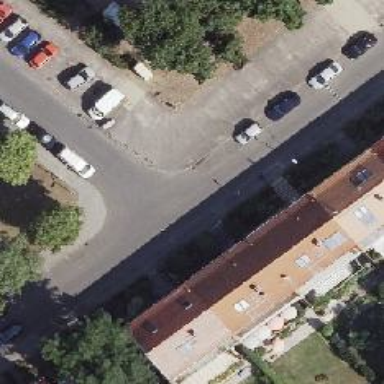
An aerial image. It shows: Residential road with parallel parking on the left side. The asphalt surface is accompanied by sidewalk on the left. Parking on the right side is restricted due to narrow space.